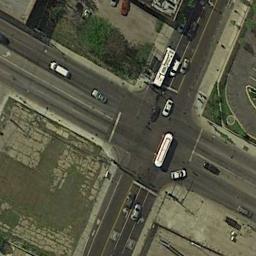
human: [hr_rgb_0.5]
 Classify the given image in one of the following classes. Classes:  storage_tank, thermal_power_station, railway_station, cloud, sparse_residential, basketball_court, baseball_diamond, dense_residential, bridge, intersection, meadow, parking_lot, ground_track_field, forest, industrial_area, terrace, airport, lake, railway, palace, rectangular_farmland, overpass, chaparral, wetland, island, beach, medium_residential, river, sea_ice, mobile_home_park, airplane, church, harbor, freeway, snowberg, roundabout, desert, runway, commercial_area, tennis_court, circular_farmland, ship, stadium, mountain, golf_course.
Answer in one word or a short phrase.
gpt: intersection